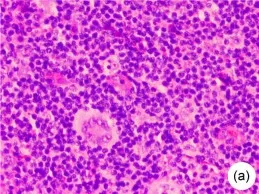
Histopathological findings of the lymph node biopsy performed on case 1 showing. R-S cells, and ,scattered small T-lymphoid cells (hematoxylin, and ,eosin, 200x).
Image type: pathology (h&e)